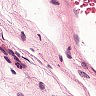
Metastatic tissue present: no